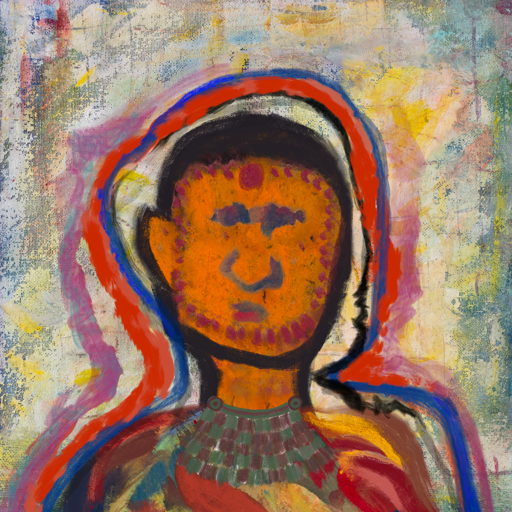
Background: Irani, Head And Neck Front: Doll, Face Front: In_The_Sun, Bust: Mother_And_Son_Son, Hair Front: Experience, Head Accessory: Blank, Second Necklace: After_Raid, Necklace: Blank, Baby: Blank